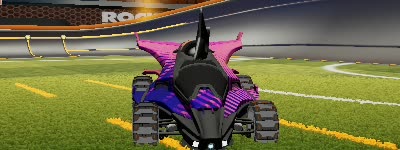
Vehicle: aftershock